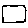
Label: square